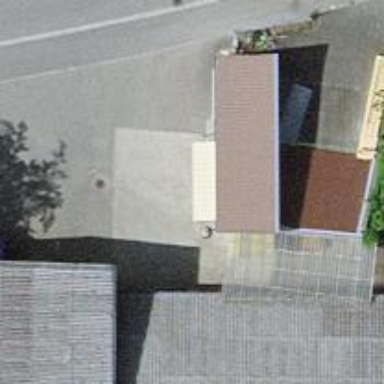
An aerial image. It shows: Farm shop.